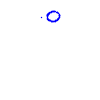
Particle: proton